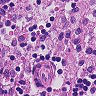
Metastatic tissue present: no